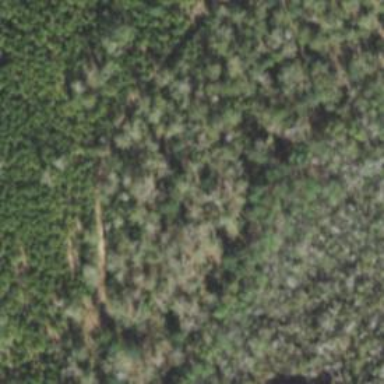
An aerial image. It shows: Mixed woodland with various types of leaves.